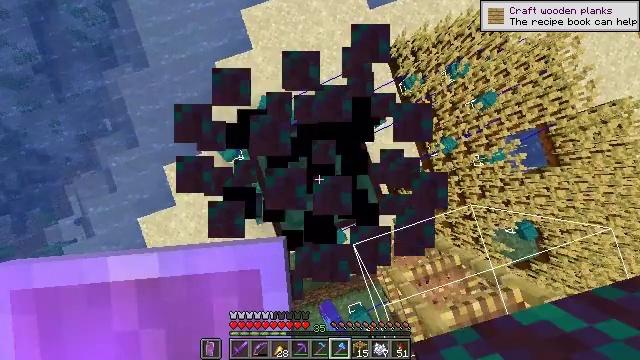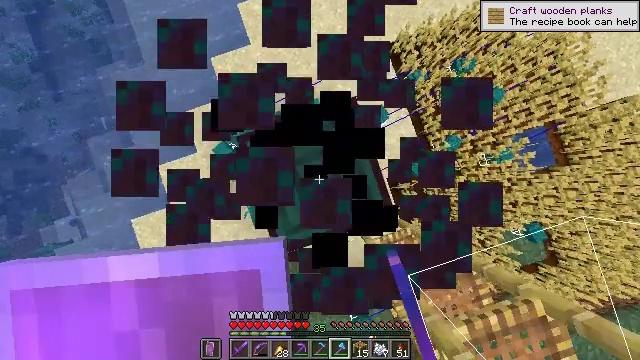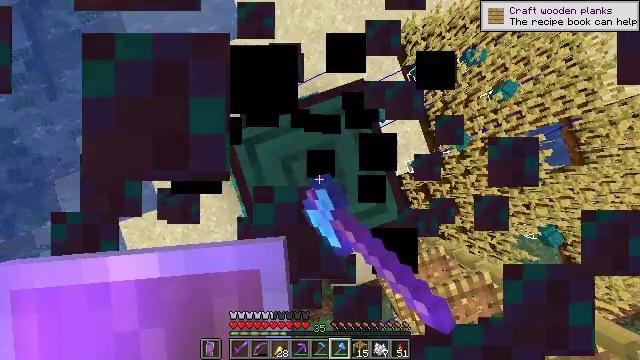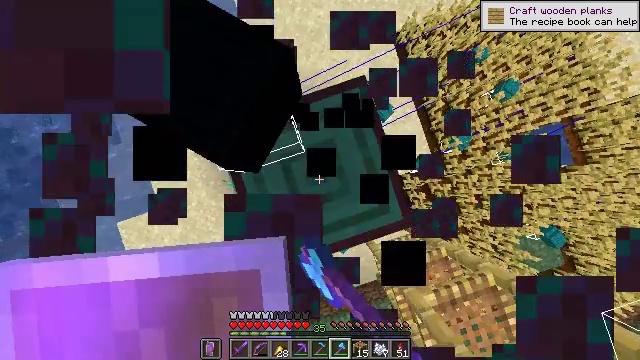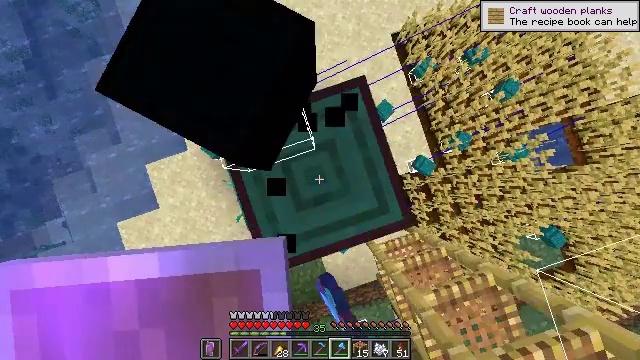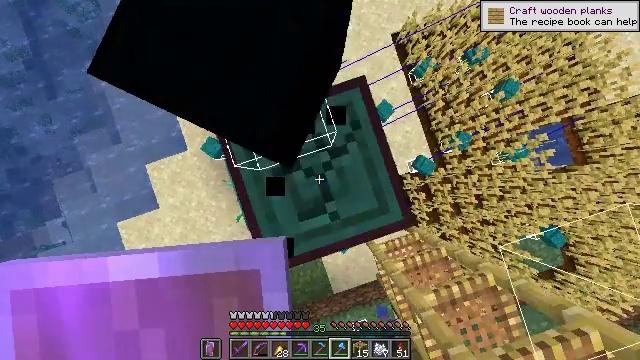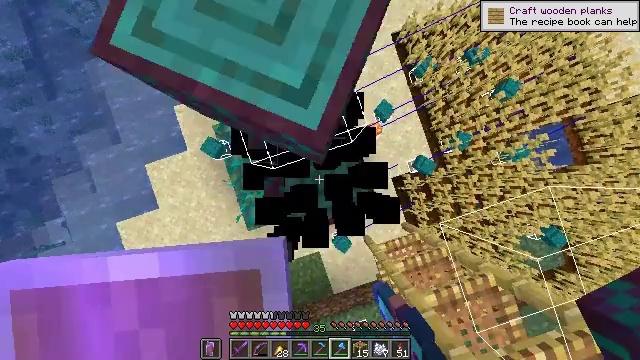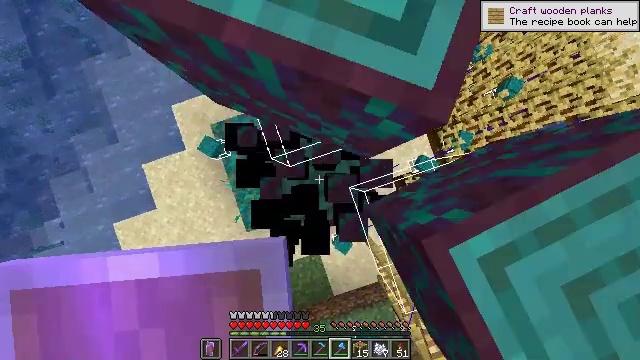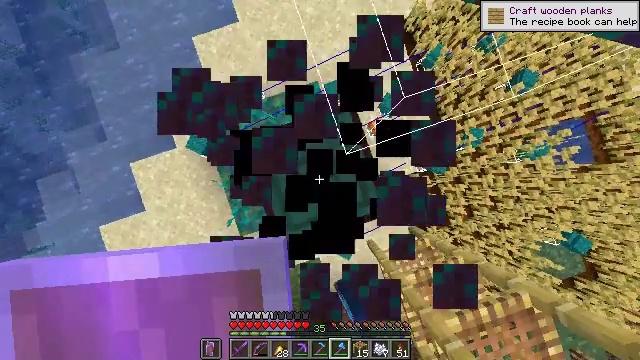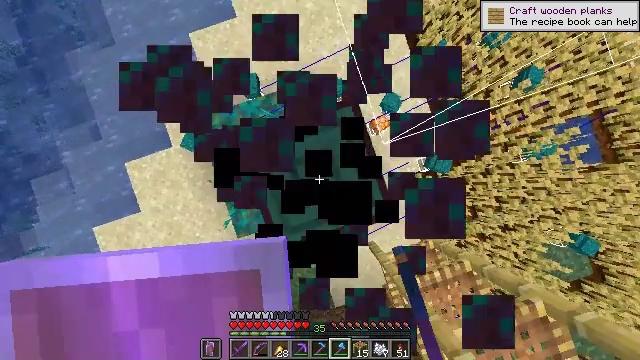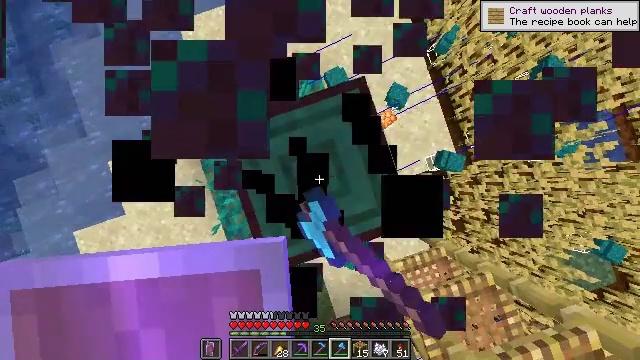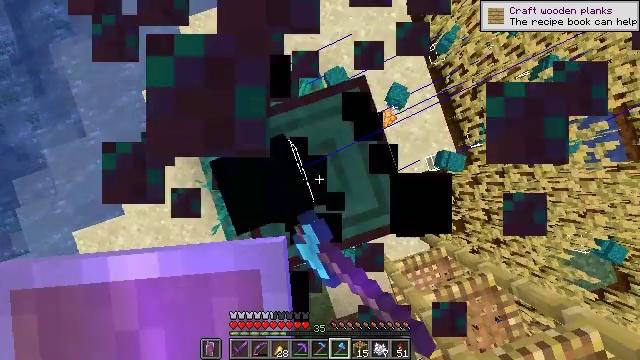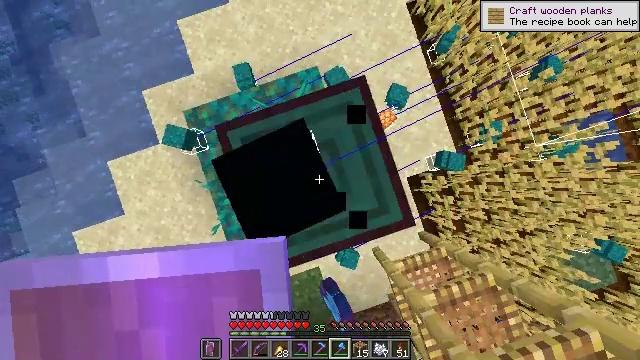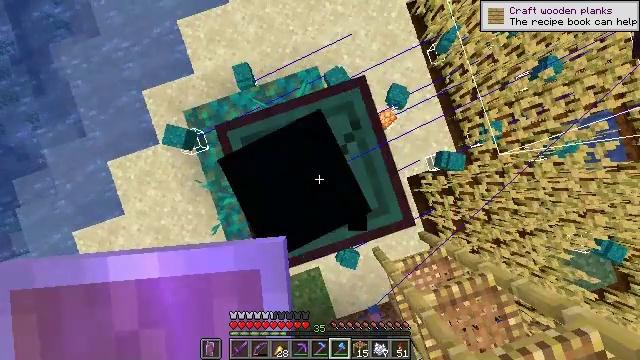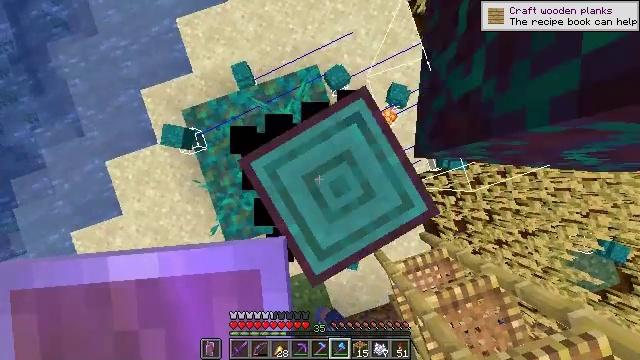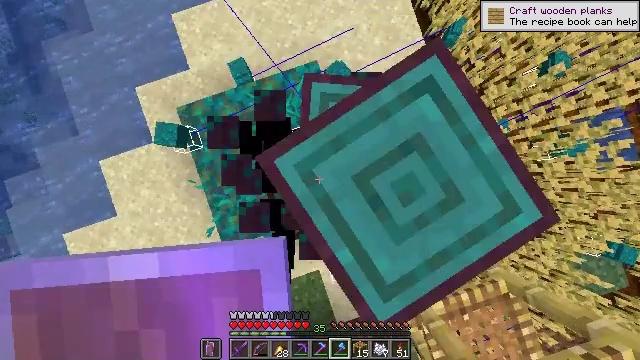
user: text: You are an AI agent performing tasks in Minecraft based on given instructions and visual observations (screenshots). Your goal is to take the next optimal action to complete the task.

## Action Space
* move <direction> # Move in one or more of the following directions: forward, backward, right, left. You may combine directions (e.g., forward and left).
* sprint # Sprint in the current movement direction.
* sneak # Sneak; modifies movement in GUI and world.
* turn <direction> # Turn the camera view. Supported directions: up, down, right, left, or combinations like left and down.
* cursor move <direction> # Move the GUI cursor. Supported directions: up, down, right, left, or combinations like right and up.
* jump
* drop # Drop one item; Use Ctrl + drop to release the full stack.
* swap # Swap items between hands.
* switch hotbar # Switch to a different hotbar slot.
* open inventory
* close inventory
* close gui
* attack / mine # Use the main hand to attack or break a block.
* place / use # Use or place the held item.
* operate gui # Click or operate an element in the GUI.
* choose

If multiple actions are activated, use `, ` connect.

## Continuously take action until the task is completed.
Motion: motion action
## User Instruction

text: Mine the warped stem in the Nether.
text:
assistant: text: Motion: attack / mine
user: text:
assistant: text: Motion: attack / mine
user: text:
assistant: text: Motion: attack / mine
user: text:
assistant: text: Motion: attack / mine
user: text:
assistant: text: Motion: attack / mine
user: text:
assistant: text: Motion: attack / mine
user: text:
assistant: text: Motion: attack / mine
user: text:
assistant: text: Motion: attack / mine
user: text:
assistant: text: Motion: attack / mine
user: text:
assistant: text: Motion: attack / mine
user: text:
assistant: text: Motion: attack / mine
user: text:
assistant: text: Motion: attack / mine
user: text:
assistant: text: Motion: attack / mine
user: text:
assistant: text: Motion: attack / mine
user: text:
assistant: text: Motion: attack / mine
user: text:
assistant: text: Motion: attack / mine
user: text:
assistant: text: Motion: attack / mine
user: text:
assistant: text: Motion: attack / mine
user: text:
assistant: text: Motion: attack / mine
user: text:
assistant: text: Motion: attack / mine
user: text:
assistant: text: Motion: attack / mine
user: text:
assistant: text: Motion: attack / mine
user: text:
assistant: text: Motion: attack / mine
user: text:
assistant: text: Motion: attack / mine
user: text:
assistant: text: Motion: attack / mine
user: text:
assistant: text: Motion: attack / mine
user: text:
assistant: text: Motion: attack / mine